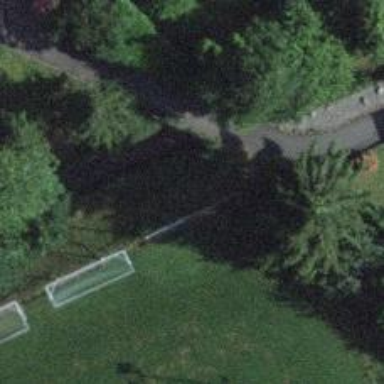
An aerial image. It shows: Ground path.